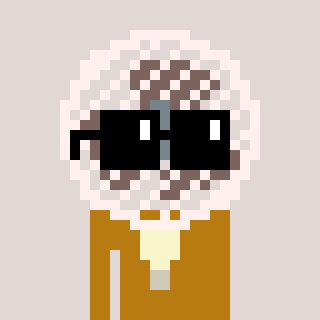
a pixel art character with square black sunglasses, a fan-shaped head and a gold-colored body on a warm background